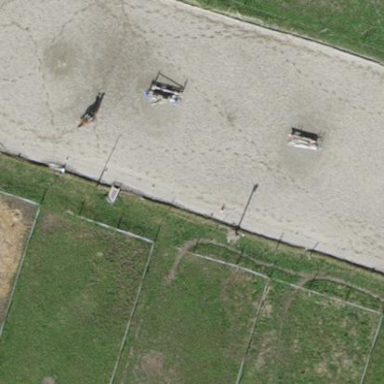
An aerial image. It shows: Equestrian pitch for leisure land activities.